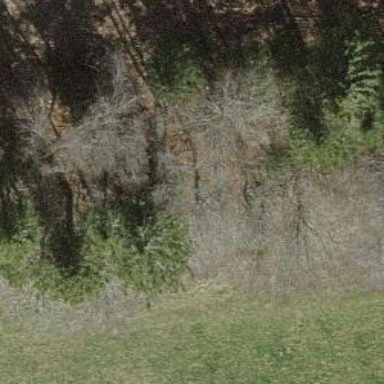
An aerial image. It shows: Single tag "natural: tree."